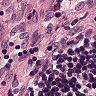
Metastatic tissue present: no